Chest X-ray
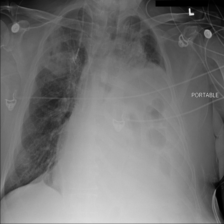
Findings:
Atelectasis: positive
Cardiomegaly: negative
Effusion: negative
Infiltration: negative
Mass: negative
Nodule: negative
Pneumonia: negative
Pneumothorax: negative
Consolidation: positive
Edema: negative
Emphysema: negative
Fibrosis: negative
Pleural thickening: negative
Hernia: negative